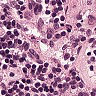
Metastatic tissue present: no